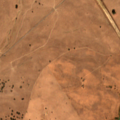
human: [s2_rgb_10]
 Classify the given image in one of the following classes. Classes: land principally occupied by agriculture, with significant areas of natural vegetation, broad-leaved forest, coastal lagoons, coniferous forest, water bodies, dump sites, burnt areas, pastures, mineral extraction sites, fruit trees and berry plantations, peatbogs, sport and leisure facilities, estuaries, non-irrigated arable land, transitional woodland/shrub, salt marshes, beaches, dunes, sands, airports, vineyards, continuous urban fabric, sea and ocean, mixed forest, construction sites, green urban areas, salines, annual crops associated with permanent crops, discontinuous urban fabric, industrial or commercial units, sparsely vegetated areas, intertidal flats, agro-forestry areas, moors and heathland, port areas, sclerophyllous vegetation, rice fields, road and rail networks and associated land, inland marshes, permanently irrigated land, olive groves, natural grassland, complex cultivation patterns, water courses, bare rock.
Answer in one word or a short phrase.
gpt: non-irrigated arable land, pastures, agro-forestry areas, water bodies